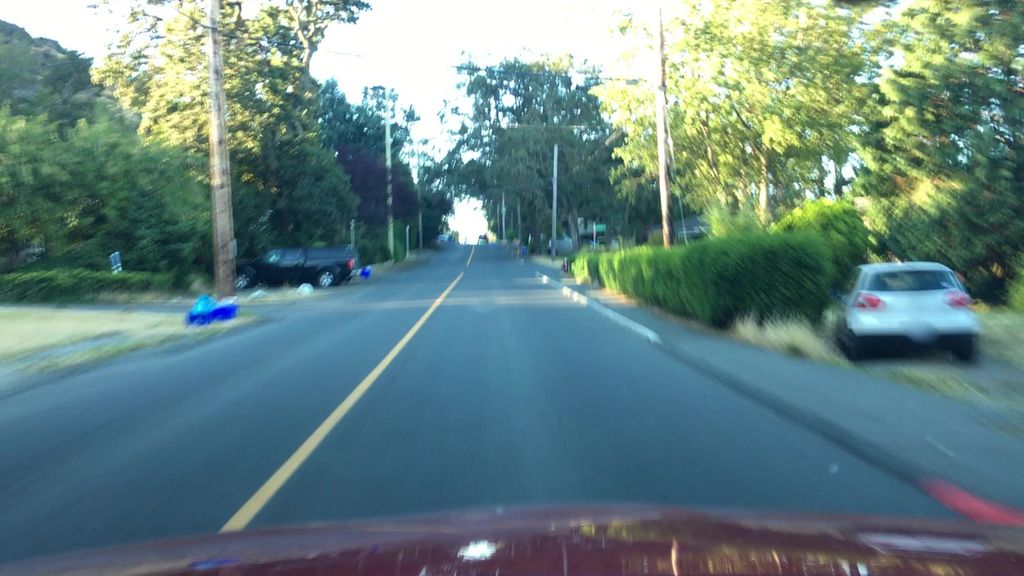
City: victoria